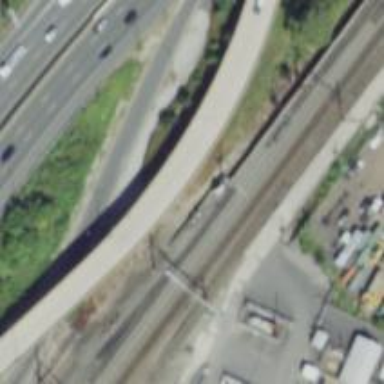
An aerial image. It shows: Railway with electrified contact lines running on embankment.